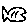
Label: fish